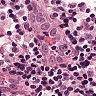
Metastatic tissue present: no